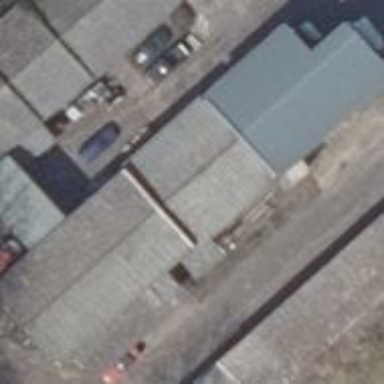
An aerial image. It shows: Industrial building.